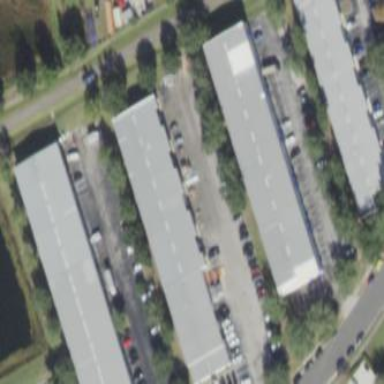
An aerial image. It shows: Commercial building.